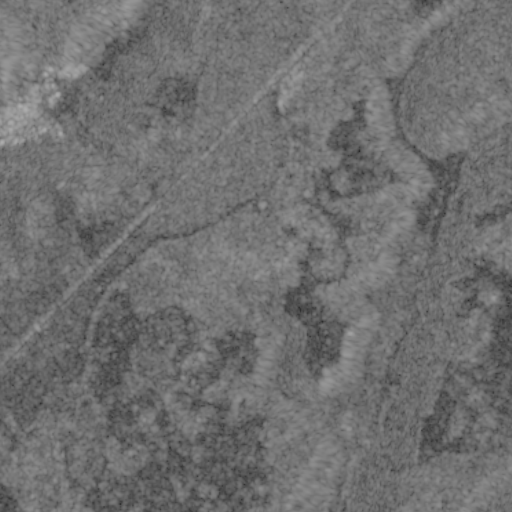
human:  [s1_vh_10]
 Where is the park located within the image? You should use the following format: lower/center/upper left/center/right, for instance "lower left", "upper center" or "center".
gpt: The park is located in the upper left of the image.
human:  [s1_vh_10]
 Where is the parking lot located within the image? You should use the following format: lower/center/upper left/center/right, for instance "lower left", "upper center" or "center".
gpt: The parking lot is located in the upper left of the image.
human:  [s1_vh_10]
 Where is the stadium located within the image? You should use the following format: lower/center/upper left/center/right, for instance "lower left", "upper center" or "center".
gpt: The stadium is located in the upper left of the image.
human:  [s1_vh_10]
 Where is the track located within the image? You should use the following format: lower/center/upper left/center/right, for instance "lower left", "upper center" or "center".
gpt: There is no track in the image.

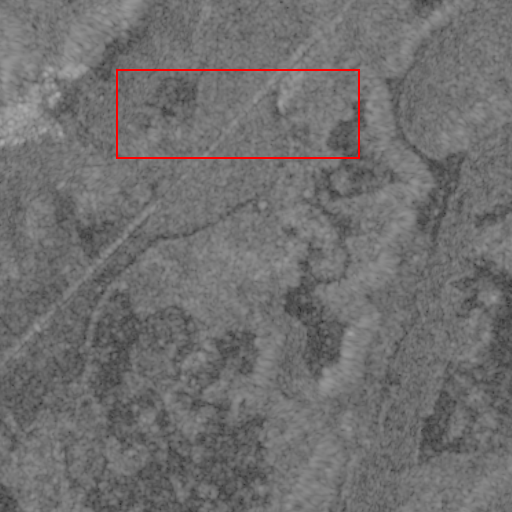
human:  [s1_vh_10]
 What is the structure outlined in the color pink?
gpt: There is no pink outline.
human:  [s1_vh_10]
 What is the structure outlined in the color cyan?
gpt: There is no structure outlined in cyan.